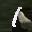
Label: 1